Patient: sex M, age 51
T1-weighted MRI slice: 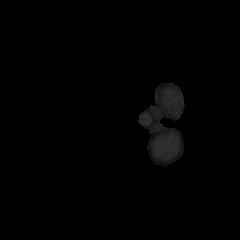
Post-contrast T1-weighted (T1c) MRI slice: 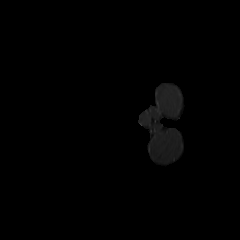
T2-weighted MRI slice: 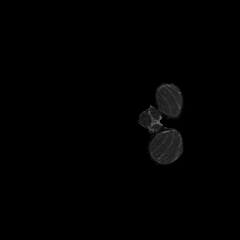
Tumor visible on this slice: no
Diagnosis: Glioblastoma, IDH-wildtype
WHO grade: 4